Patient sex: M
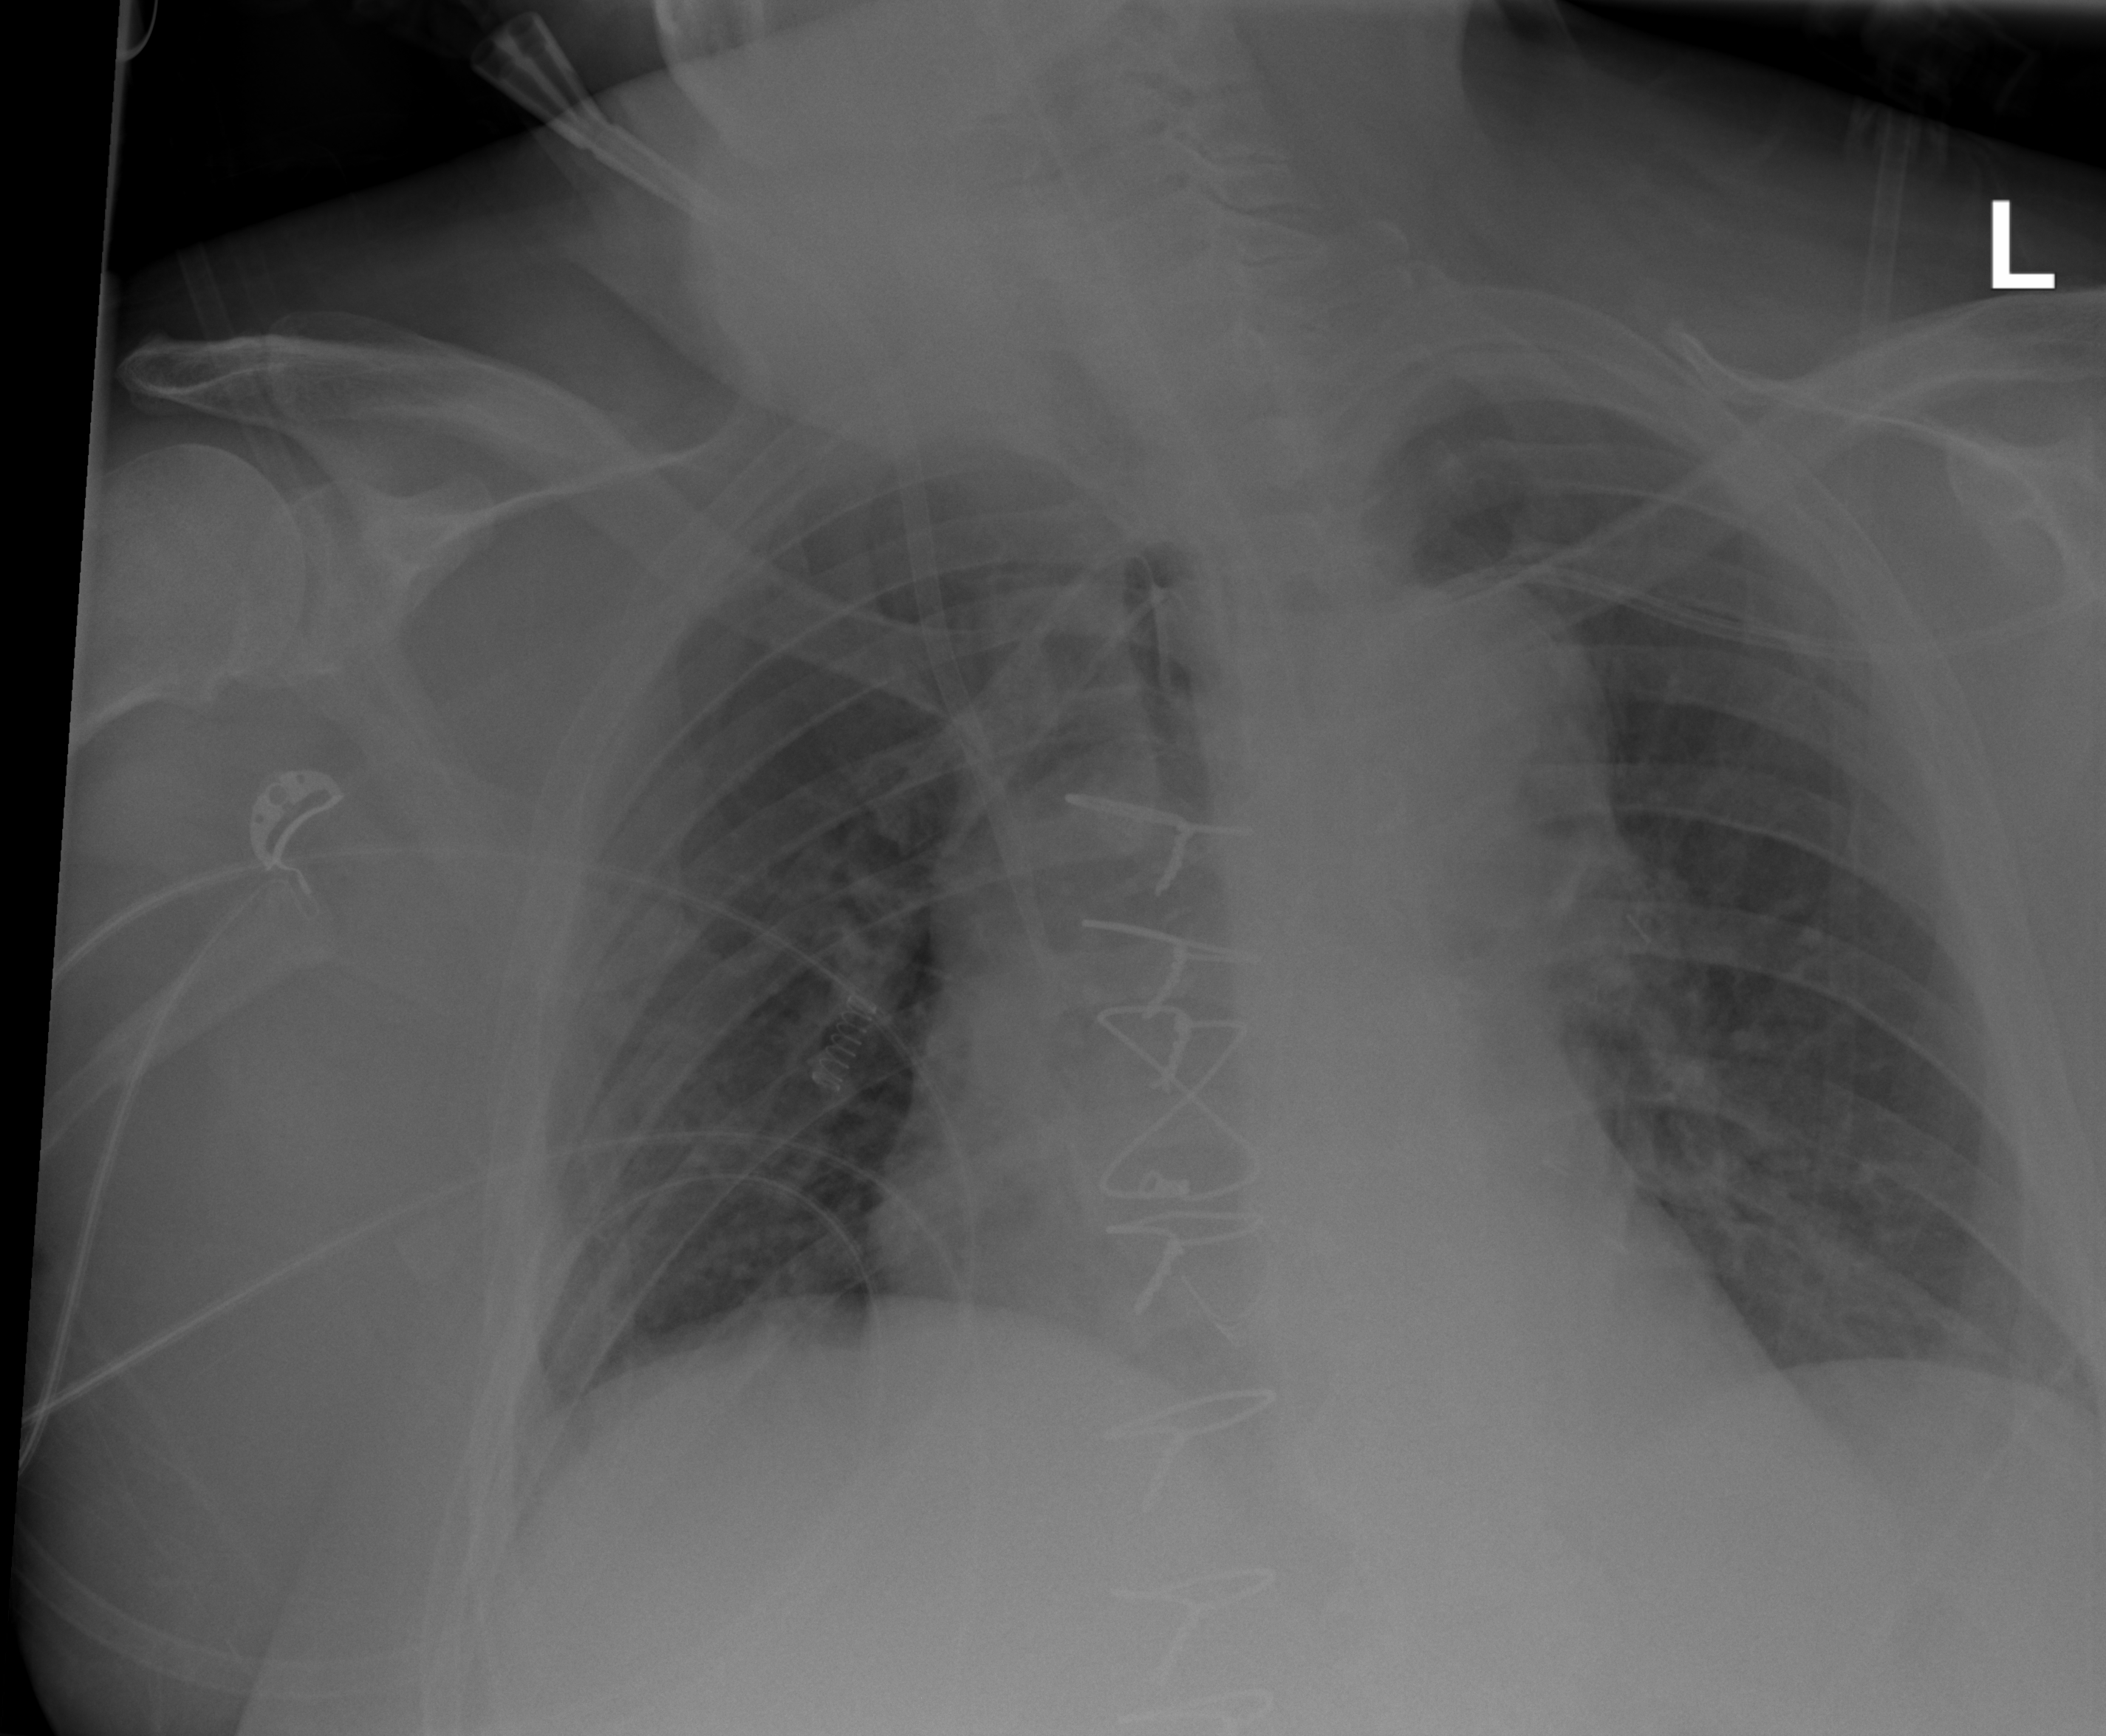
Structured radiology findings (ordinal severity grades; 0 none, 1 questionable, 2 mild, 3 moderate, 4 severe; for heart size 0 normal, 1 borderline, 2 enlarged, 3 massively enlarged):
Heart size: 2
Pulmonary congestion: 2
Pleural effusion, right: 1
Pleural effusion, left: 0
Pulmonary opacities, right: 0
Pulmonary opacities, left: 0
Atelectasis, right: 0
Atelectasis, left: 0